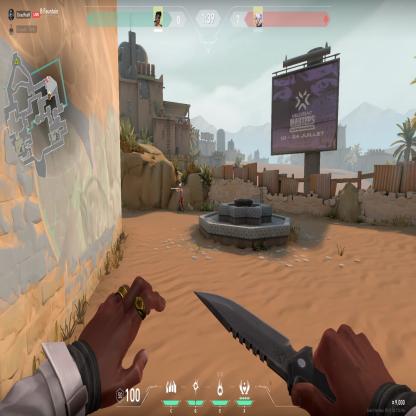
Label: enemy